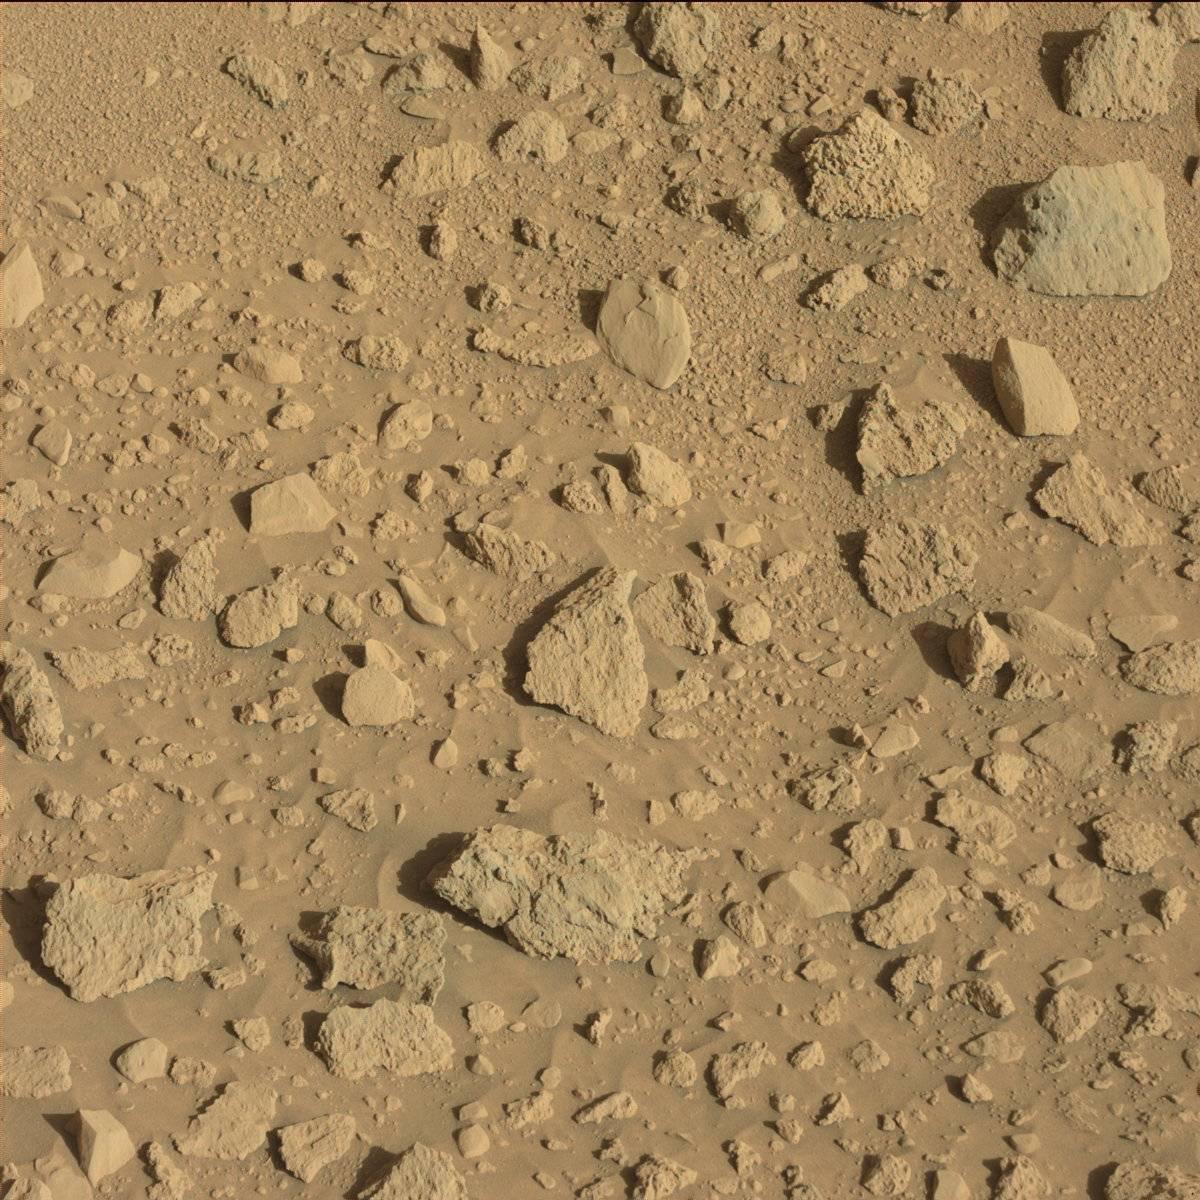
Terrain classes present: Bedrock, Rock, Sand / Soil